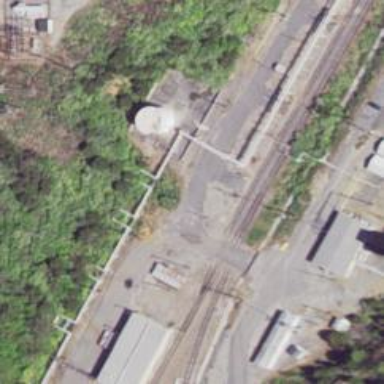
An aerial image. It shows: Railway siding for service.